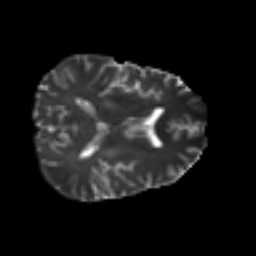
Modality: T2w
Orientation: axial
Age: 40
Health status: ill
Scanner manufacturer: philips
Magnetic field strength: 3 T
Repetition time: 9 s
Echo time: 0.127 s